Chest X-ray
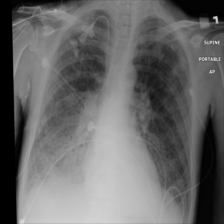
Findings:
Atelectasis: negative
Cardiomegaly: negative
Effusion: negative
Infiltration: negative
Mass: negative
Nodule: negative
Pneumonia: negative
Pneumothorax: negative
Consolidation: negative
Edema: negative
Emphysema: negative
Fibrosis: negative
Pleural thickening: negative
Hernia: negative